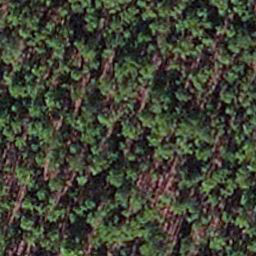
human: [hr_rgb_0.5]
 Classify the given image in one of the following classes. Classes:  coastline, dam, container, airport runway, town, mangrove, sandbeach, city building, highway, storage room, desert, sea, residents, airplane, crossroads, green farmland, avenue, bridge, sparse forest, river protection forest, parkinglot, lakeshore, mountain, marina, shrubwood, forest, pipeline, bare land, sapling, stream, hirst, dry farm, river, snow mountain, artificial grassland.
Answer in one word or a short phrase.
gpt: sapling